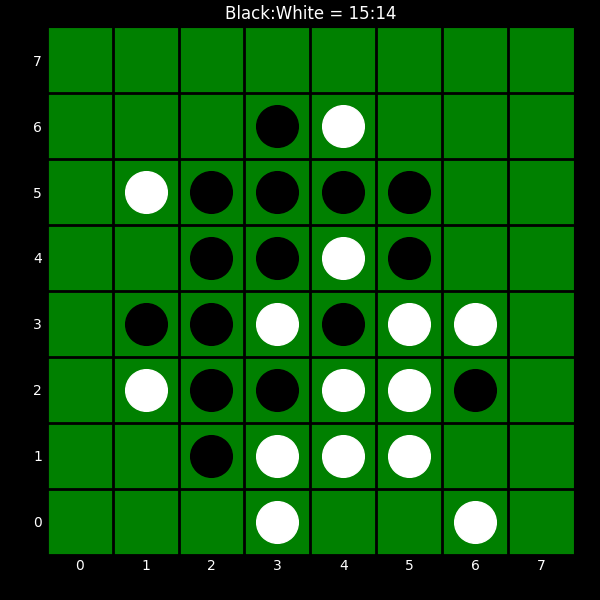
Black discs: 15
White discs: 14